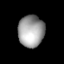
Tissue: lung
Cell type: Myeloid cells
Senescence score: 0.5461
Nuclear area (px): 806
Mean DAPI intensity: 159.294